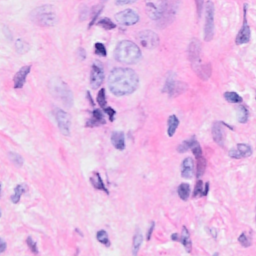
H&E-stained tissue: Breast